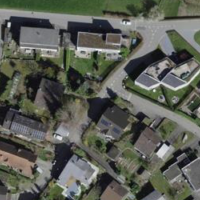
EUNIS habitat code: 54
Species observed at this site:
Lysimachia vulgaris